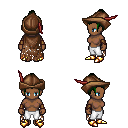
a pixel art fantasy rpg character, female body template, human, dark skin, brown tattered cape, white pants, green short topknot hairstyle, leather cap, leather bracers, gold boots, four views (front, back, left, right), 2x2 character sprite sheet, small pixel art, hard edges, no anti-aliasing